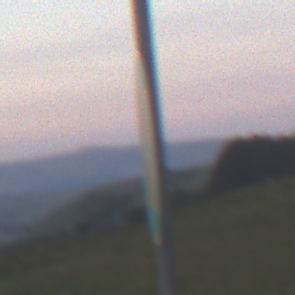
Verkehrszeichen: Haltestelle
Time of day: SunriseSunset
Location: Outdoor (Nature)
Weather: PartlyCloudy
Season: NotSpecified
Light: Natural